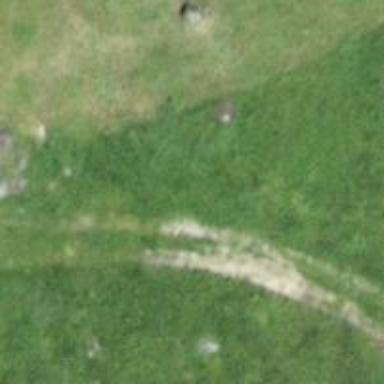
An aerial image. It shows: Track with grade 4 track type.